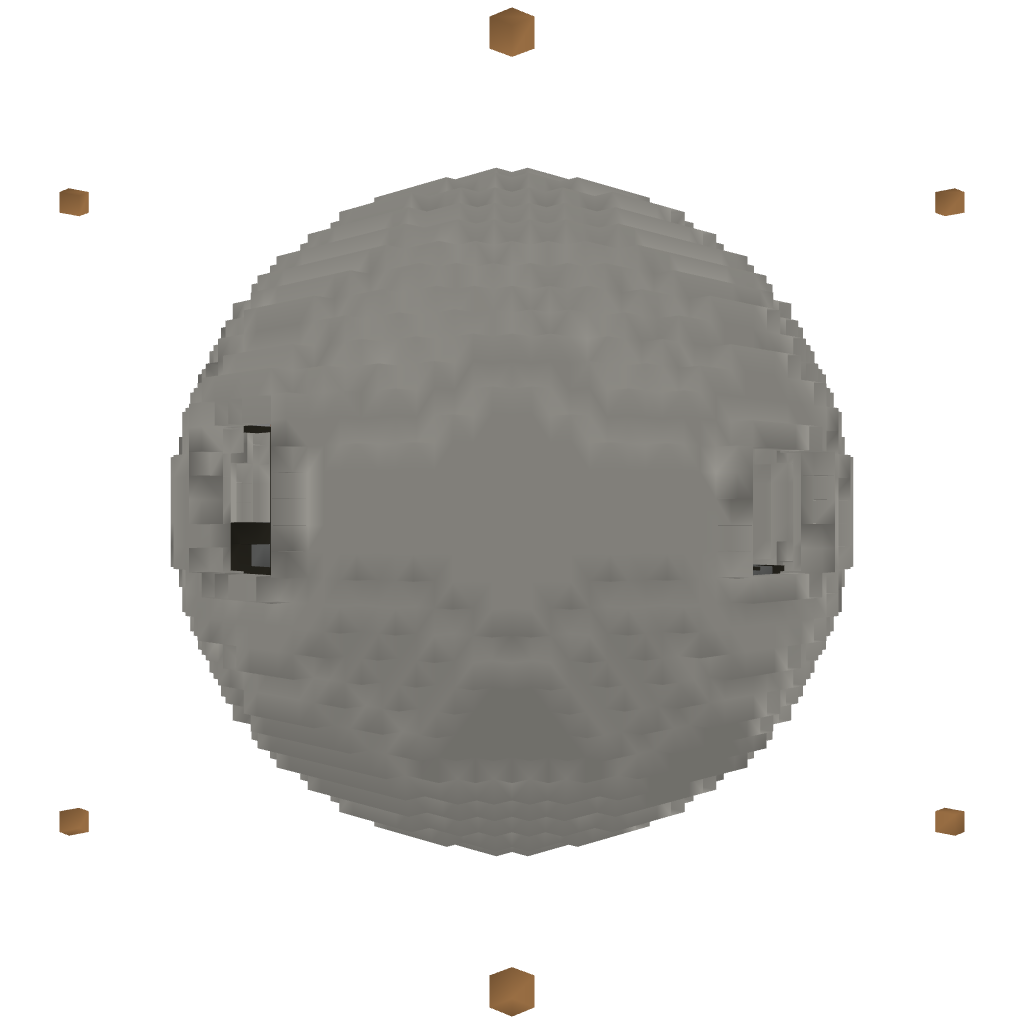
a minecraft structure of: PVP jungle